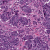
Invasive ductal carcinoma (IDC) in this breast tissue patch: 1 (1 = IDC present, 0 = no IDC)